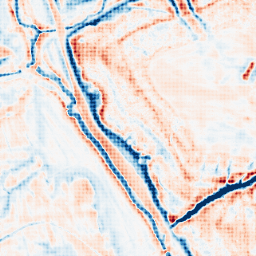
Category: edge_preserving
Decomposition family: bilateral
Decomposition parameters: d: 21
sigma_color: 150
sigma_space: 150
Upsampling method: sinc_hamming
Upsampling parameters: scale: 8
kernel_size: 8
Upsampling scale: 8